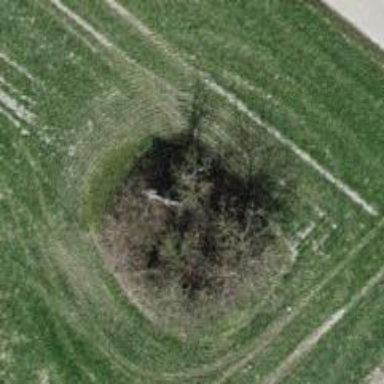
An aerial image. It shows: Single tag "natural: tree."